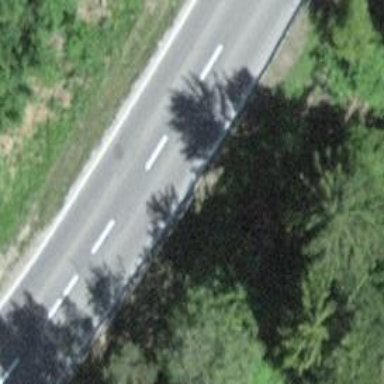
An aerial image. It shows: Tertiary road with asphalt surface.